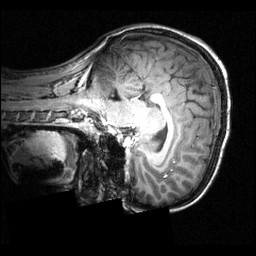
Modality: T1w
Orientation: sagittal
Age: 22
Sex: female
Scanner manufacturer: siemens
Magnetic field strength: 3.951 T
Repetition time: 1.5 s
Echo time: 0.00335 s